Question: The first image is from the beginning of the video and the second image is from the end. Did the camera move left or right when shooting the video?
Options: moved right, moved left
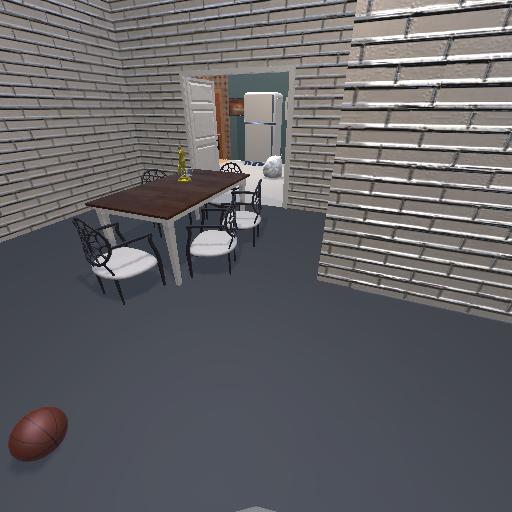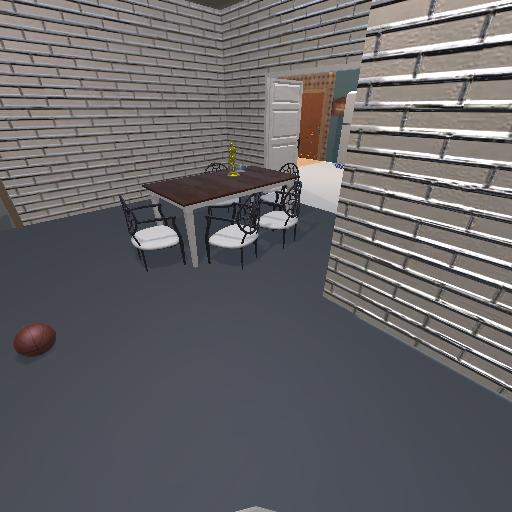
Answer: moved right